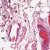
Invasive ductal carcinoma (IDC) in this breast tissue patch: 0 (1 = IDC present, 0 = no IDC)